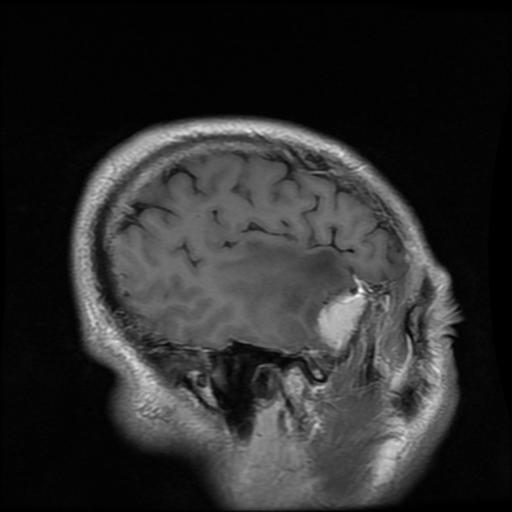
Label: meningioma